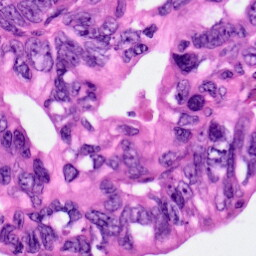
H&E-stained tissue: Pancreatic